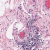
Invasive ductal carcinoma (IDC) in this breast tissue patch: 0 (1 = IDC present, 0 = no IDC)